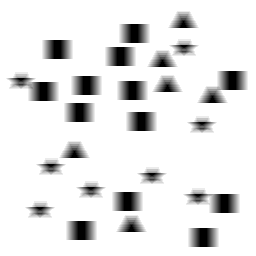
Squares: 13
Triangles: 6
Stars: 8
Total shapes: 27